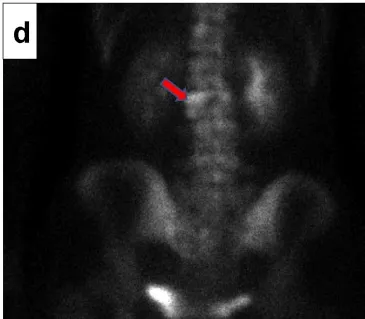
Diagnostic imaging of hepatocellular carcinoma: contrast-enhanced CT and bone scintigraphy findings. D) Bone scintigraphy shows metastatic lesions (red arrows) in the L3 vertebral body.
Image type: radiology (ct)